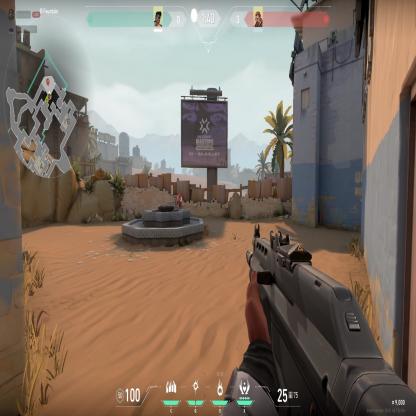
Label: enemy